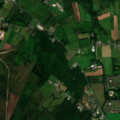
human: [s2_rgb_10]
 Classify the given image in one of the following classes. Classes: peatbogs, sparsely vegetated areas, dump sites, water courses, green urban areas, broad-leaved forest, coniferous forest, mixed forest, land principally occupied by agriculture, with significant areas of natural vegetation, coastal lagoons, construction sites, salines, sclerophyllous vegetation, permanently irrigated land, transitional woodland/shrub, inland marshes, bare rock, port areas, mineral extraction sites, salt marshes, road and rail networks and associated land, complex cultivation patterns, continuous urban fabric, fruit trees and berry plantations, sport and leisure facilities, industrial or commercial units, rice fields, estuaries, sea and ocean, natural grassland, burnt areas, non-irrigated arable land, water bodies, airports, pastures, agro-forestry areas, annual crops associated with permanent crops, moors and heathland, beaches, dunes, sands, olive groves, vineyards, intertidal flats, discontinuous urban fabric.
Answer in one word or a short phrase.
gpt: discontinuous urban fabric, pastures, land principally occupied by agriculture, with significant areas of natural vegetation, broad-leaved forest, moors and heathland